Aerial crown-view tile of a tropical tree (Barro Colorado Island, Panama), acquired 20250124:
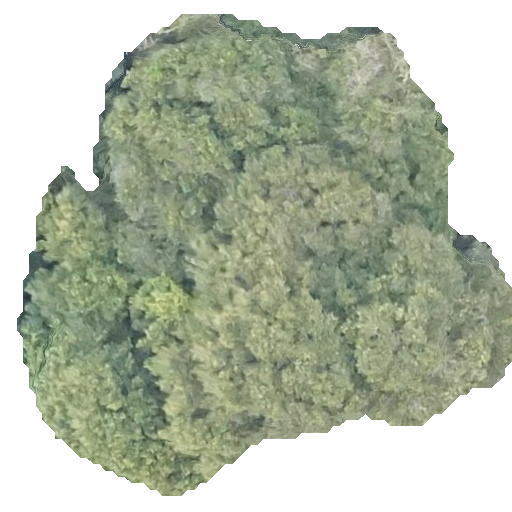
Species: Prioria copaifera
GBIF accepted scientific name: Prioria copaifera
Crown area: 250.411 m²